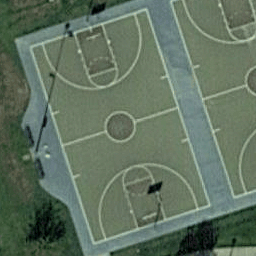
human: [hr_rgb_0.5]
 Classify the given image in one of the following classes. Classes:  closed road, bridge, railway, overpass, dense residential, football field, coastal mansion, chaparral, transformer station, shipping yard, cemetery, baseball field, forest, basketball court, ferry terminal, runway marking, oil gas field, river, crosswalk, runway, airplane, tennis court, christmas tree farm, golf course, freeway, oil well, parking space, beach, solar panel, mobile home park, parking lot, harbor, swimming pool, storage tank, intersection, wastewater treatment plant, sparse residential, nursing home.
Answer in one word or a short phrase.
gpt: basketball court